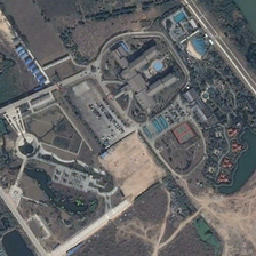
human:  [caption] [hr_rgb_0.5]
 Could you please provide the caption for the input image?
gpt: a red house and trees around the spa pool .

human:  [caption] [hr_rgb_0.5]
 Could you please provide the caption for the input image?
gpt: There are several sparse buildings and several ponds in many farmland and resort areas.

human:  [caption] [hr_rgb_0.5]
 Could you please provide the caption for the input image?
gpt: Some sparse buildings and several ponds in a resort with lots of farmland.

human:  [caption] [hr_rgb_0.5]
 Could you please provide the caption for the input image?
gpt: There are many white rest areas on the beach.

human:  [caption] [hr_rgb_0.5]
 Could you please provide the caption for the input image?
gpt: Many white rest areas are on the beach.